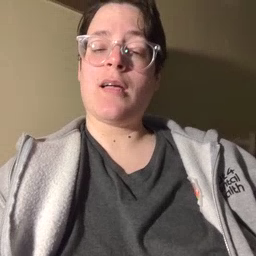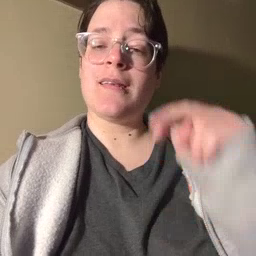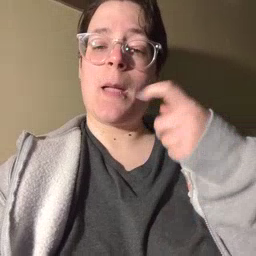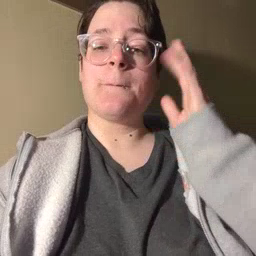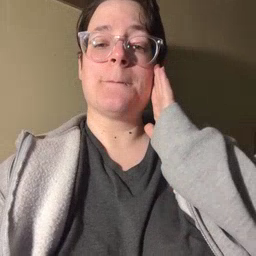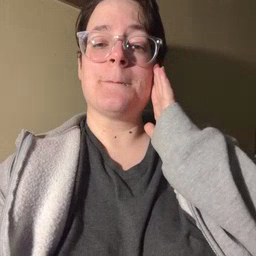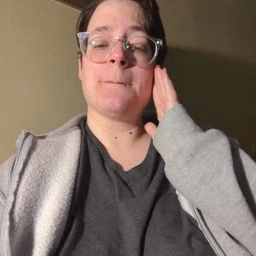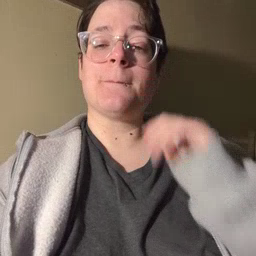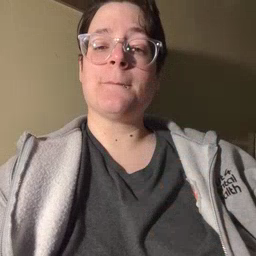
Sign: nap